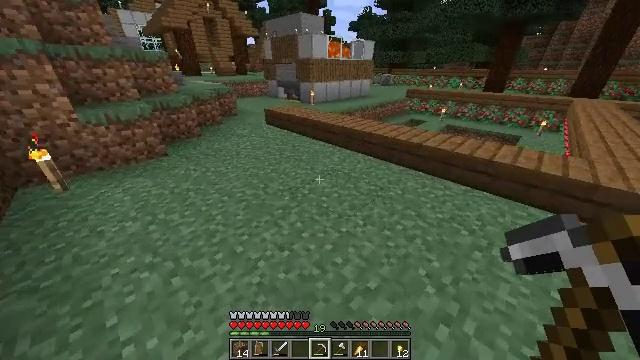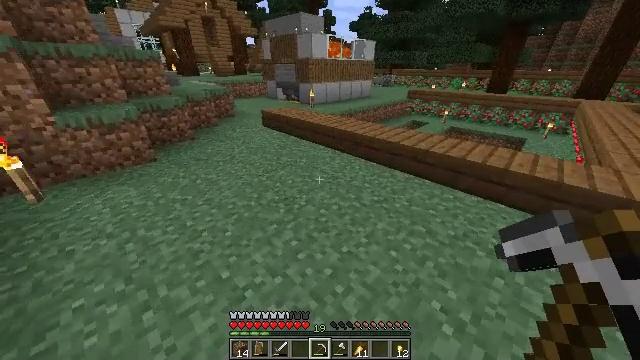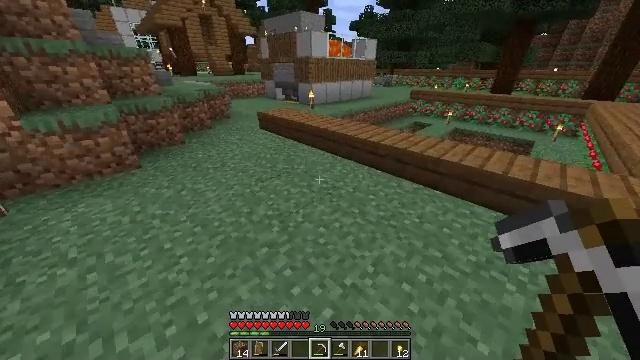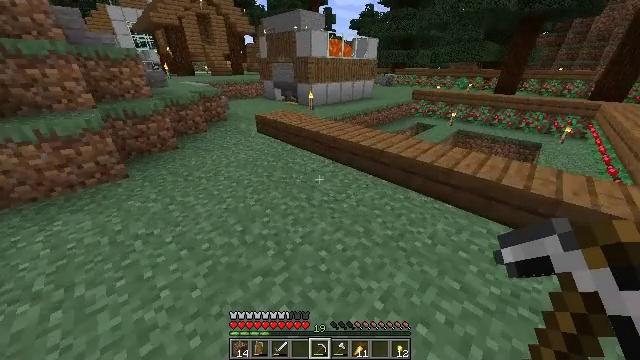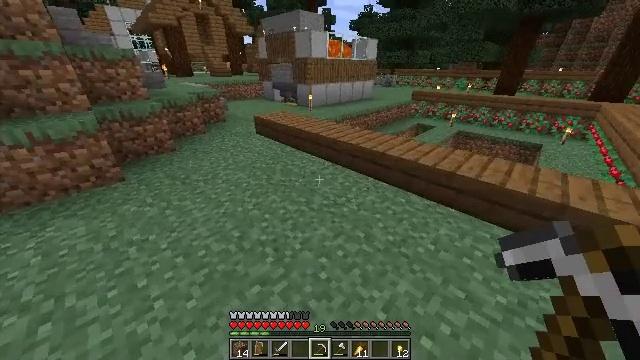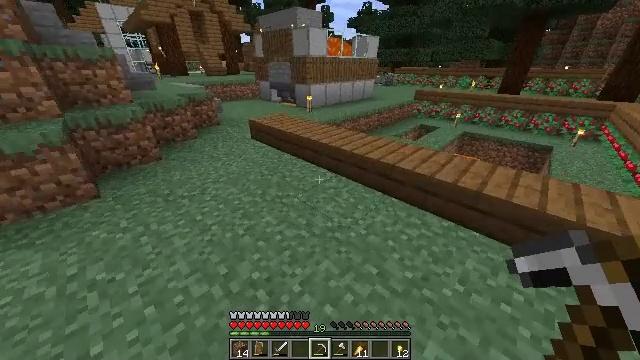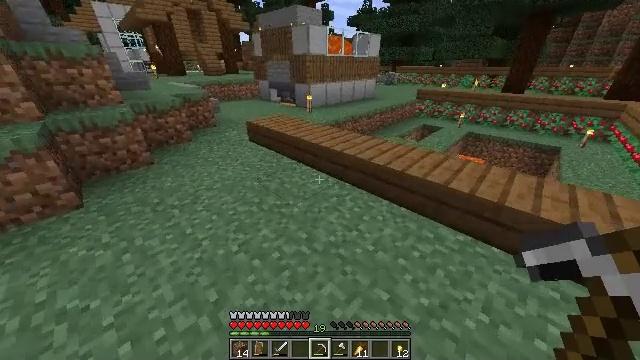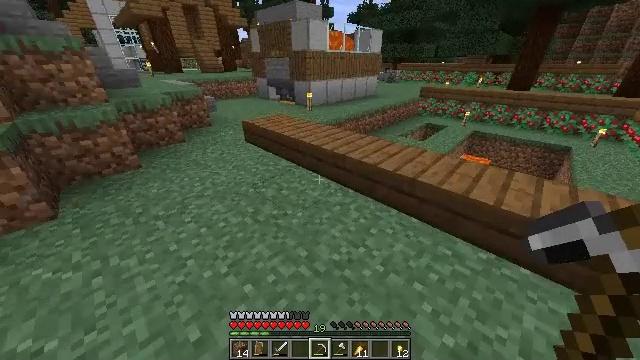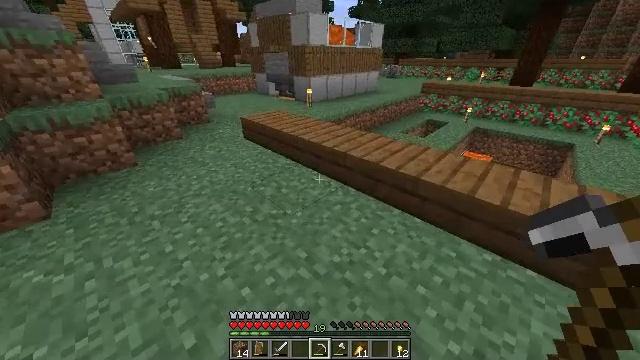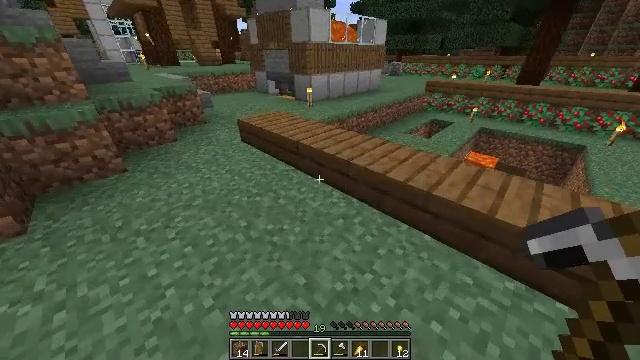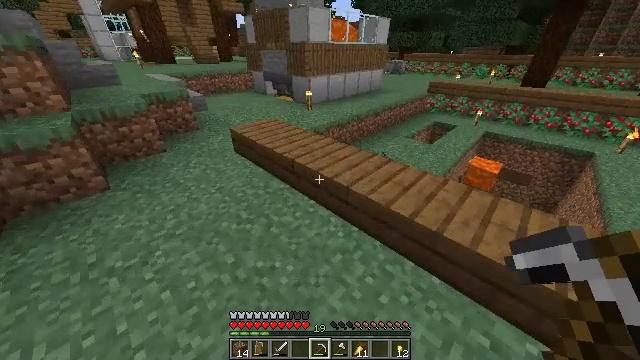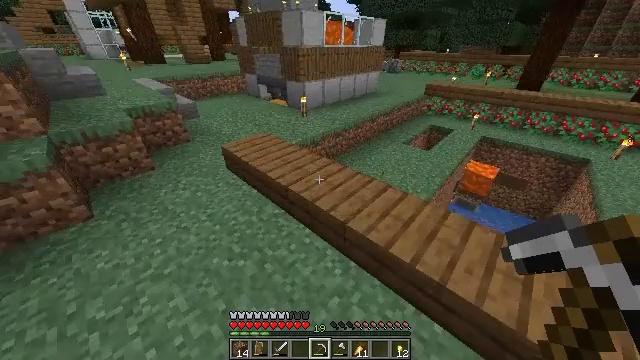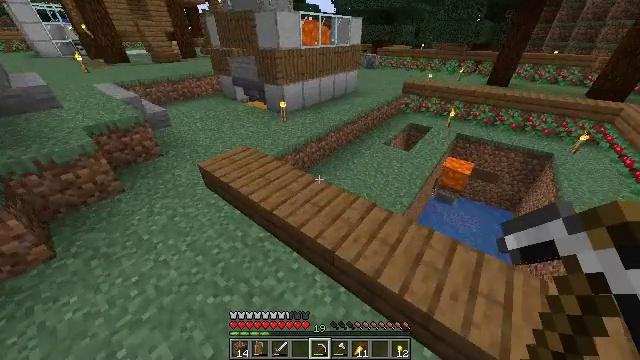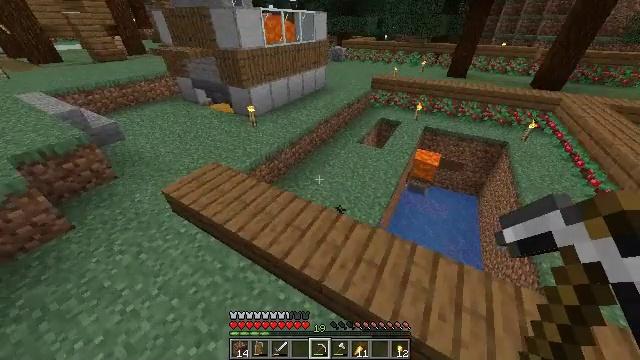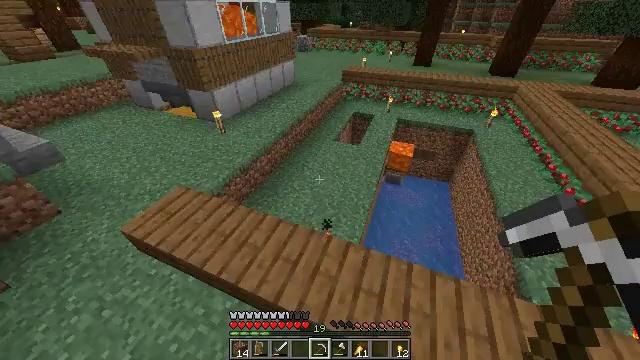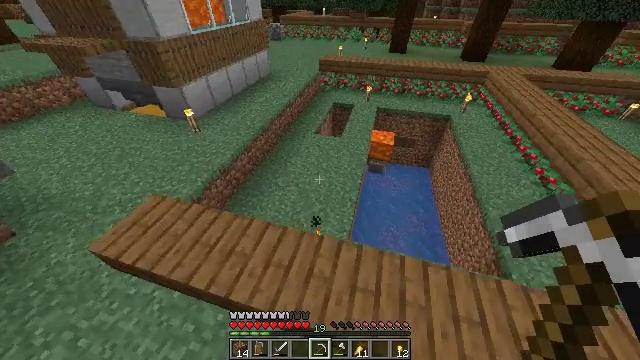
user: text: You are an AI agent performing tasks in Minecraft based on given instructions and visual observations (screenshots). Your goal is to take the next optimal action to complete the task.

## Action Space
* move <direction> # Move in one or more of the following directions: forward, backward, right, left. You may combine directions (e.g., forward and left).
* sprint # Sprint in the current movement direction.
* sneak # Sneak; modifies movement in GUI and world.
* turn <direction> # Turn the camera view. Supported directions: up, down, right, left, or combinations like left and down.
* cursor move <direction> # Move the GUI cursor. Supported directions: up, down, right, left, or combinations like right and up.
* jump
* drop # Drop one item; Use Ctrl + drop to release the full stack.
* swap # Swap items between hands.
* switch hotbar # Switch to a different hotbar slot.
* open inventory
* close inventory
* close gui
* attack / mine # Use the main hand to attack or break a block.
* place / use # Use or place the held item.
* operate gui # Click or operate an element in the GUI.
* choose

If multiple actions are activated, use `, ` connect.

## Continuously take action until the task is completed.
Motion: motion action
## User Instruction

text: Put iron ingots in the crafting grid to craft an iron block.
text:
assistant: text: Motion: move forward
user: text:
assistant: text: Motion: move forward
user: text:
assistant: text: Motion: move forward
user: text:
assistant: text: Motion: move forward
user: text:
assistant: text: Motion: move forward
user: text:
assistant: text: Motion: move forward
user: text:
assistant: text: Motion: move forward
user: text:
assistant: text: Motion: move forward
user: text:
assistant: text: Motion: move forward
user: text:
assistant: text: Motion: move forward, jump
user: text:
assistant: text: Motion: move forward, turn right and down, jump
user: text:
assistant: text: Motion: move forward, turn right and down, jump
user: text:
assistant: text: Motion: move forward, turn right and down, jump
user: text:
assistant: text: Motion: move forward, turn right and down
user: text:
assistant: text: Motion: move forward, turn right and down
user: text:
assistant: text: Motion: move forward, turn right and down
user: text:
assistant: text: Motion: move forward, turn right
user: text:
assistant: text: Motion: move forward
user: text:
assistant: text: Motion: move forward
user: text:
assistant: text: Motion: move forward
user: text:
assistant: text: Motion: move forward
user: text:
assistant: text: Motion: move forward
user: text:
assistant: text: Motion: move forward
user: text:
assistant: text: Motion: move forward
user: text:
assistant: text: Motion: move forward
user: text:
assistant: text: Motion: move forward
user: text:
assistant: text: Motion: move forward
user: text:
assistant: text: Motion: move forward
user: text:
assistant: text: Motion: move forward
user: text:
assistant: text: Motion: move forward